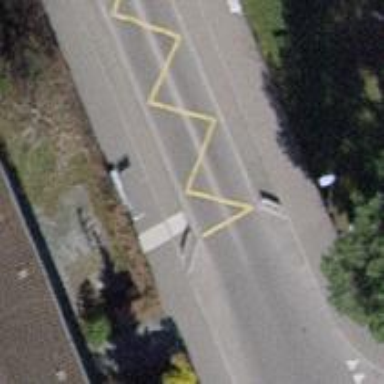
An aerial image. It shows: Platform for public transport on the road.